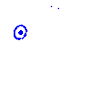
Particle: proton